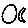
Label: moon